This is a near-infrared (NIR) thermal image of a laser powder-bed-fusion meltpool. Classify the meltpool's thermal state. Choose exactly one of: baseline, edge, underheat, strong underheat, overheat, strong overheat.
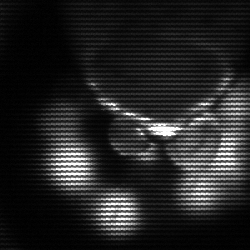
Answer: baseline